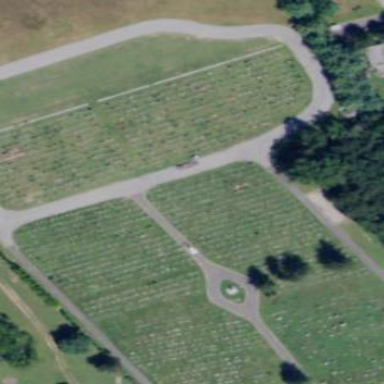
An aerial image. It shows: Cemetery.